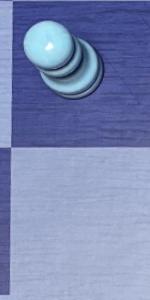
Label: Empty